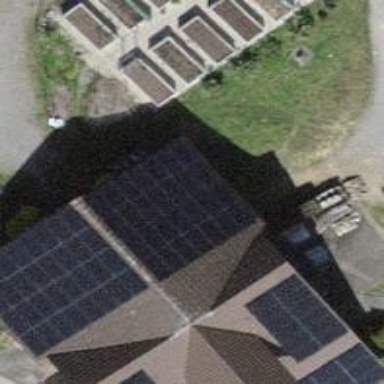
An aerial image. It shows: Solar power generator with photovoltaic panels.